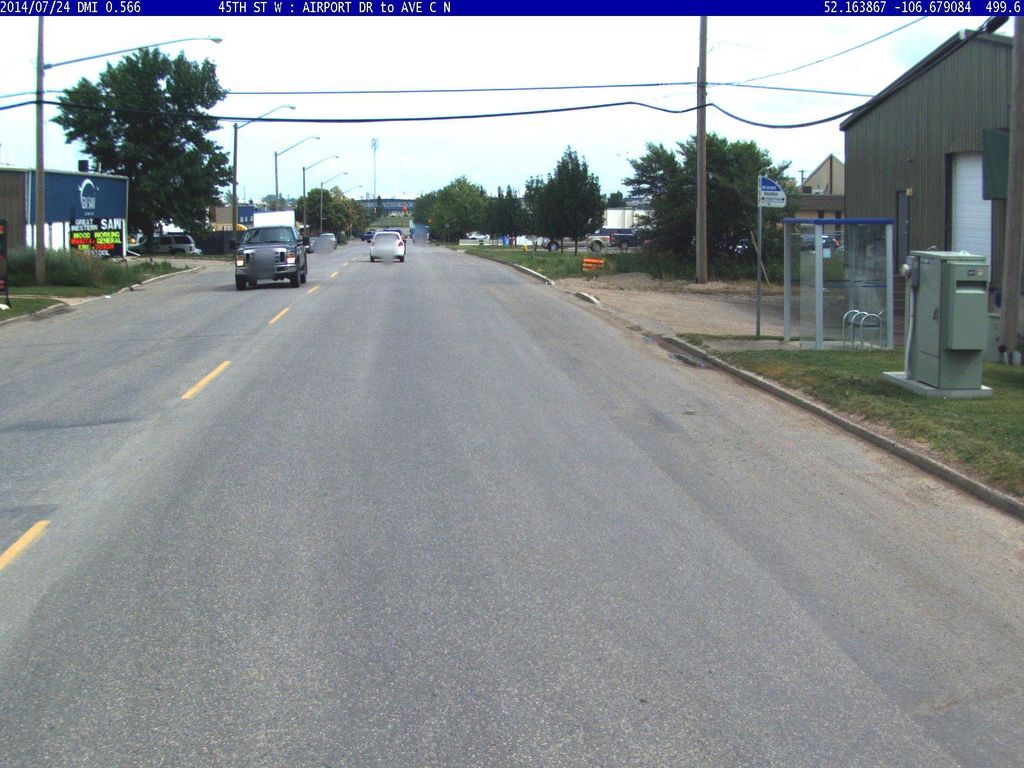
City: saskatoon